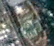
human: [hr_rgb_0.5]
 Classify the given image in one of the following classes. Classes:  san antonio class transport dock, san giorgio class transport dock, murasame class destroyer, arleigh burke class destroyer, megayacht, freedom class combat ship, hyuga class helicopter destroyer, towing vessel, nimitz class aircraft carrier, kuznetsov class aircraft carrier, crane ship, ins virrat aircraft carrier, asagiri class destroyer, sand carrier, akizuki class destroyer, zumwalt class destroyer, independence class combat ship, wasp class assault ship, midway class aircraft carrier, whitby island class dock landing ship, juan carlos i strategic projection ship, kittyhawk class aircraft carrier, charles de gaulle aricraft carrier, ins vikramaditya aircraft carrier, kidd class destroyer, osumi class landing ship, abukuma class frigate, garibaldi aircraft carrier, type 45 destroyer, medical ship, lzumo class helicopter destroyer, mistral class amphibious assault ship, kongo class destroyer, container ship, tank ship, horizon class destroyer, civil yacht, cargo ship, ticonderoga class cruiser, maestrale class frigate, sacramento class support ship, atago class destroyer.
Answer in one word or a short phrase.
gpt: Towing vessel